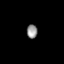
Tissue: skin
Cell type: Epithelial cells
Senescence score: 0.6968
Nuclear area (px): 143
Mean DAPI intensity: 146.965